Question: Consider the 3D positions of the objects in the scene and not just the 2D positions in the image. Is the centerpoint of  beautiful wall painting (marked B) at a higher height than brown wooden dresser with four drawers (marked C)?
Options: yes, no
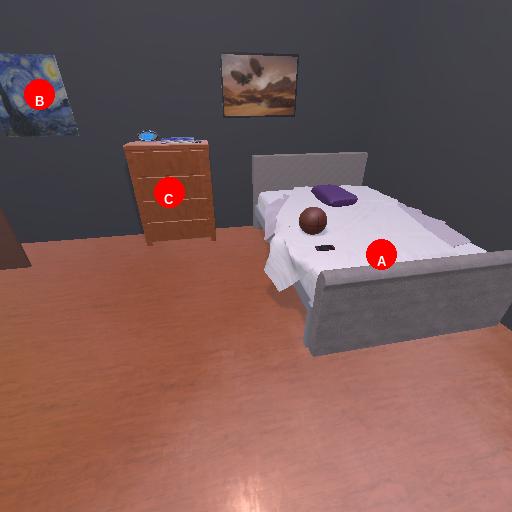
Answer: yes